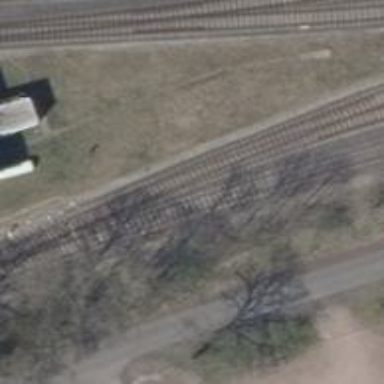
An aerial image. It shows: Railway switch with the turnout side on the right.